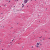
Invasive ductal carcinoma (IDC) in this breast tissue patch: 0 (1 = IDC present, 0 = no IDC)